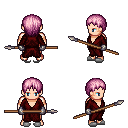
a pixel art fantasy rpg character, male body template, human, light skin, red robe, magenta pants, pink plain hairstyle, metal gloves, white slippers, spear, four views (front, back, left, right), 2x2 character sprite sheet, small pixel art, hard edges, no anti-aliasing